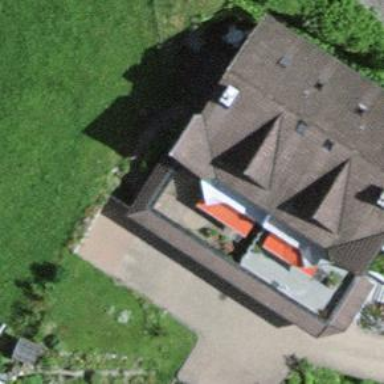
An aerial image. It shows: Semidetached house.